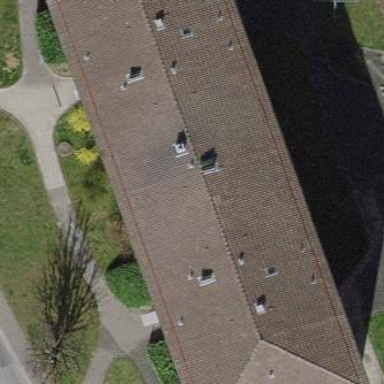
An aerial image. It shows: Hipped roof on apartment building.